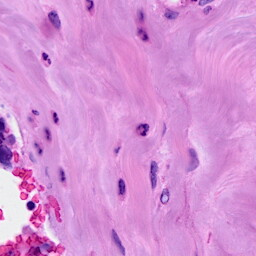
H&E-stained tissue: Breast